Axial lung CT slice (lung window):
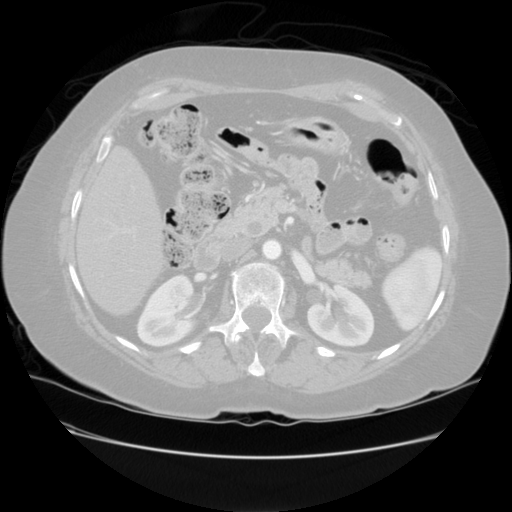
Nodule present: no